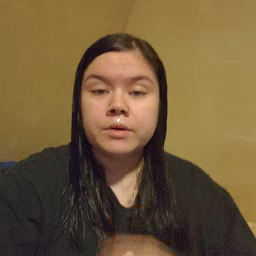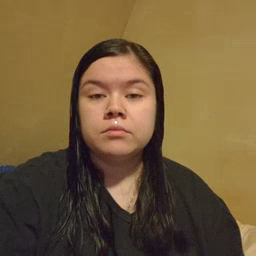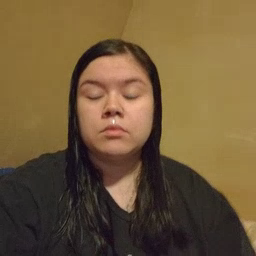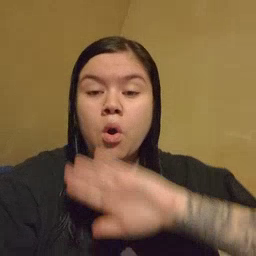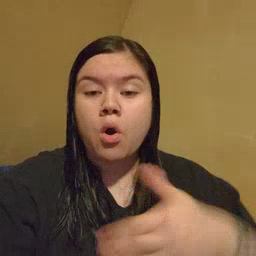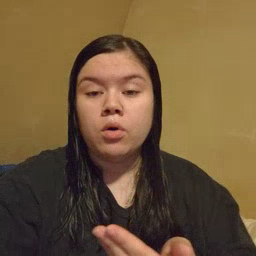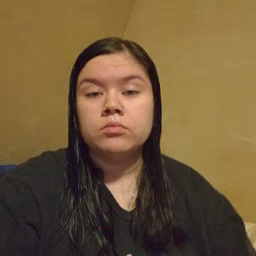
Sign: all